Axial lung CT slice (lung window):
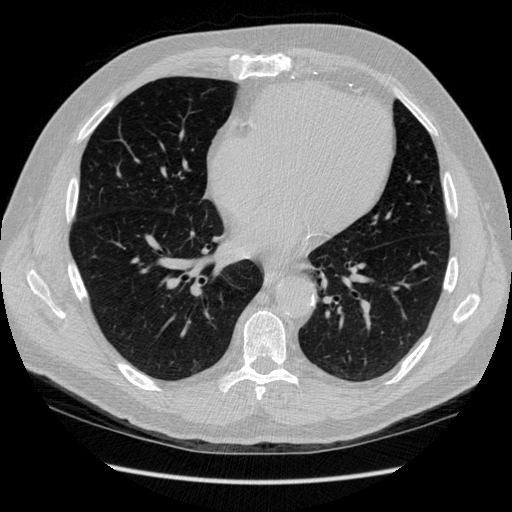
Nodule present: no